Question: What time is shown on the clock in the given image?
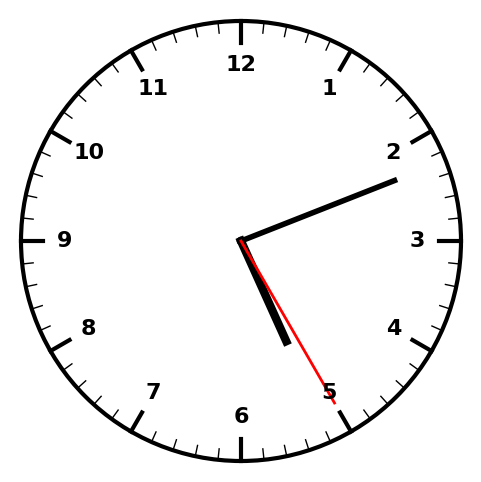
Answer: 05:11:25